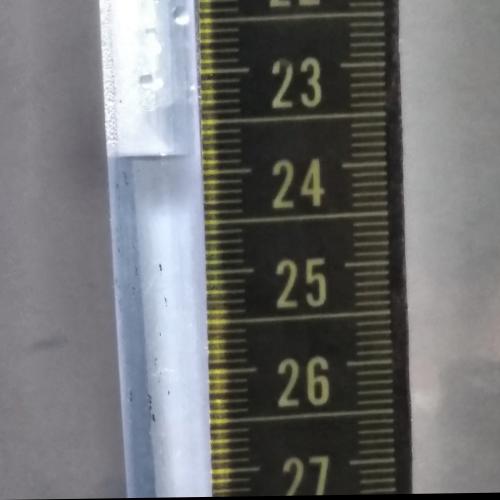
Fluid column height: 23.8 cm